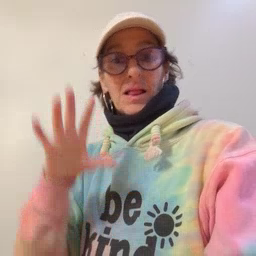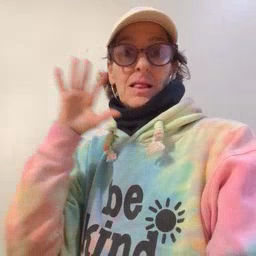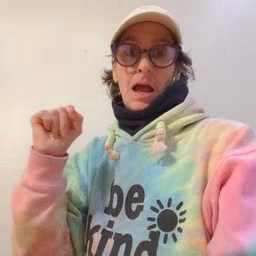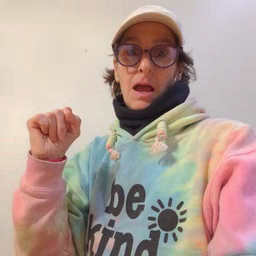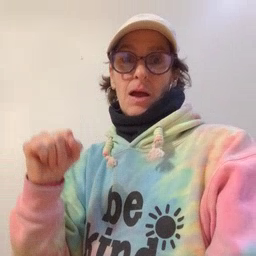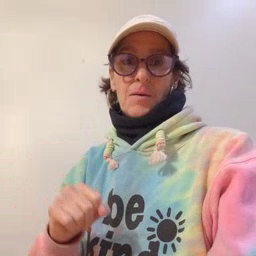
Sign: loud